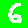
Digit: 6